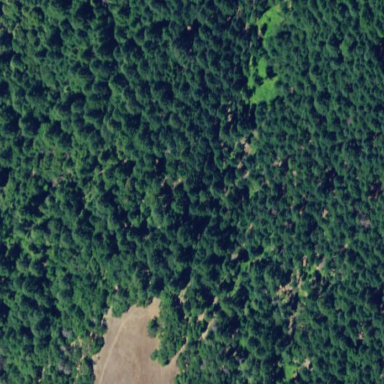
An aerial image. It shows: Forest area.